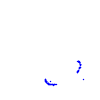
Particle: kaon